Aerial crown-view tile of a tropical tree (Barro Colorado Island, Panama), acquired 20240813:
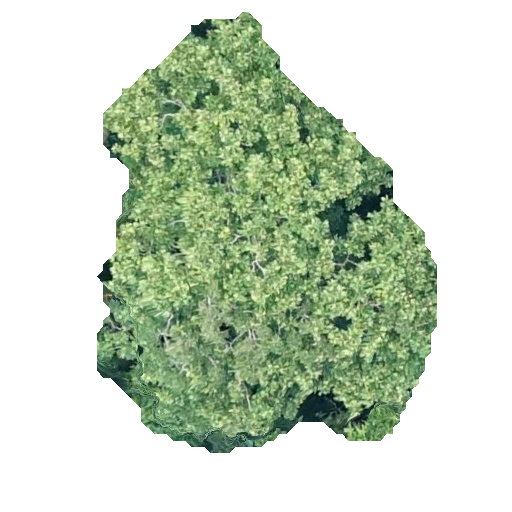
Species: Dipteryx oleifera
GBIF accepted scientific name: Dipteryx oleifera
Crown area: 161.107 m²